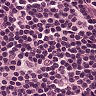
Metastatic tissue present: no